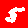
Digit: 5